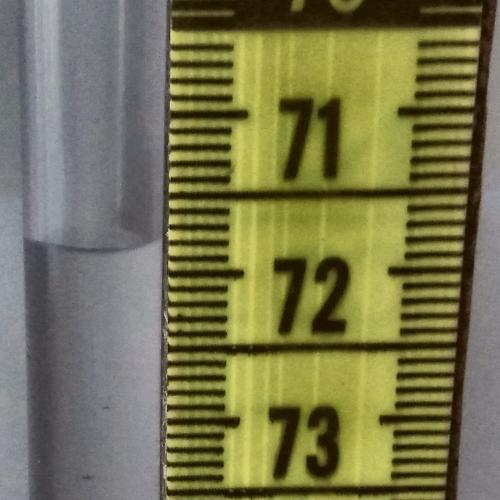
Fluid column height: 71.8 cm